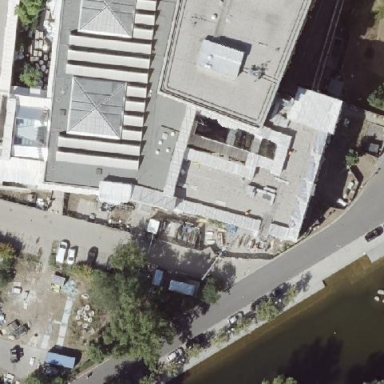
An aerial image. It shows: Building with flat roof.